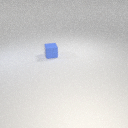
small blue rubber cube